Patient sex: M
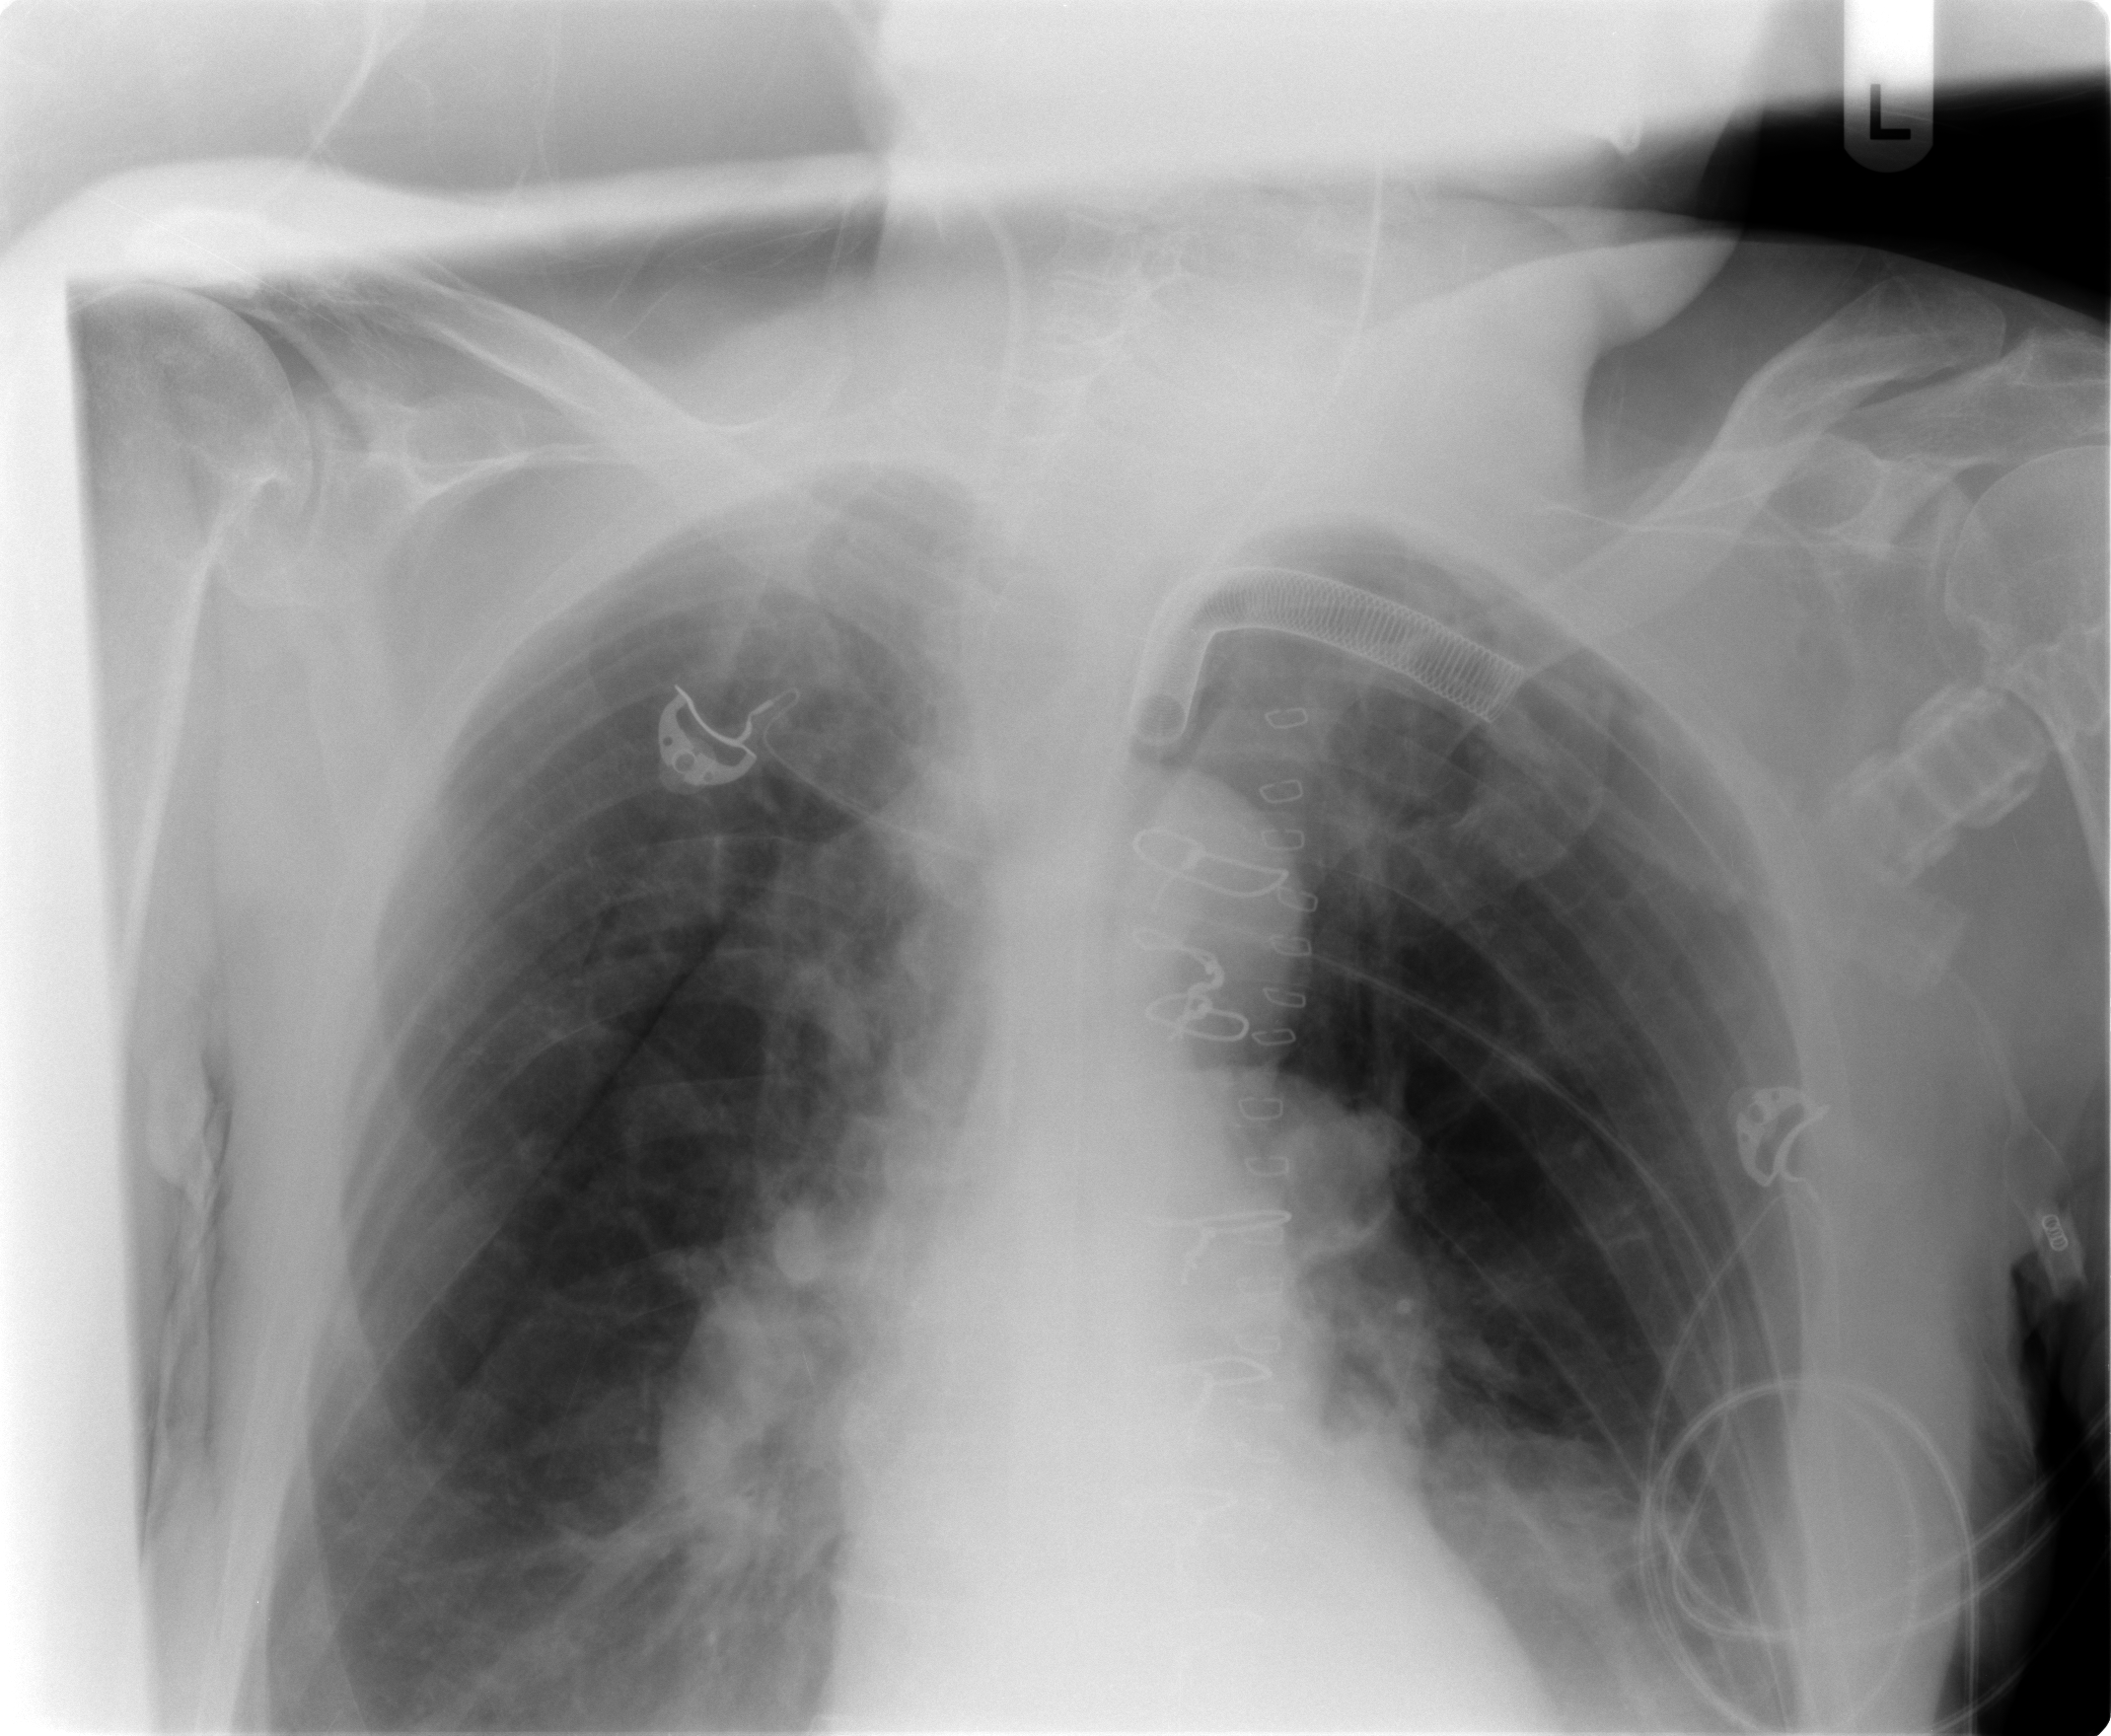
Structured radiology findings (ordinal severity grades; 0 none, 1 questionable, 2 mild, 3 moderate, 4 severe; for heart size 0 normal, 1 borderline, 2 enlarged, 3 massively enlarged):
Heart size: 0
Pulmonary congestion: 2
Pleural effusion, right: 2
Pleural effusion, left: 2
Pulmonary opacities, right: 0
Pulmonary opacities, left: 0
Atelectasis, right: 2
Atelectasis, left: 2